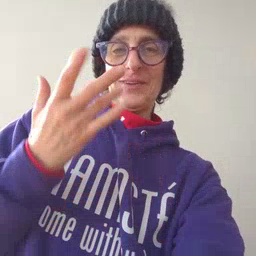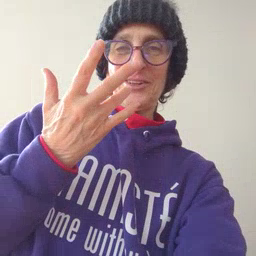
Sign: finger